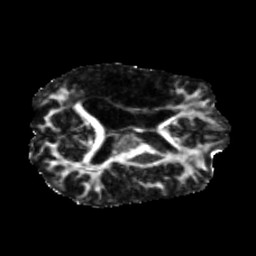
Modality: FA
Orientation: axial
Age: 41
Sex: male
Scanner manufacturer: siemens
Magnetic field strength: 3 T
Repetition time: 5.25 s
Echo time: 0.08 s